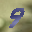
Label: 9